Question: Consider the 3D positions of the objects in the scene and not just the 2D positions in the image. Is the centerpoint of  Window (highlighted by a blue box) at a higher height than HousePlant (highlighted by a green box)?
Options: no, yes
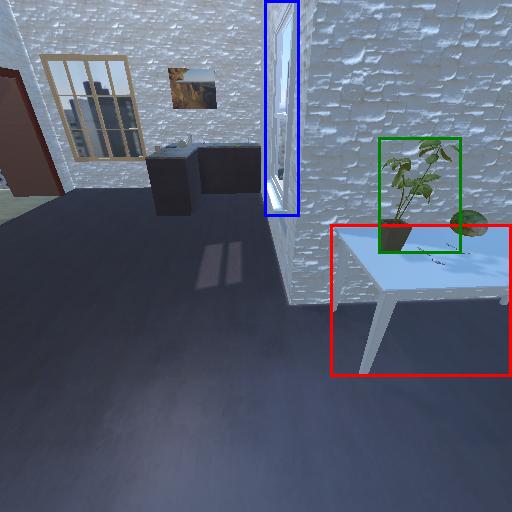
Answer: no